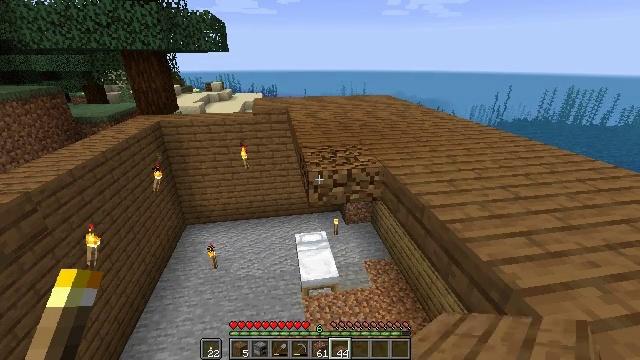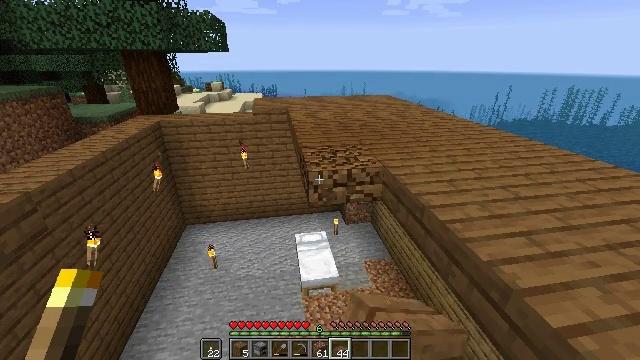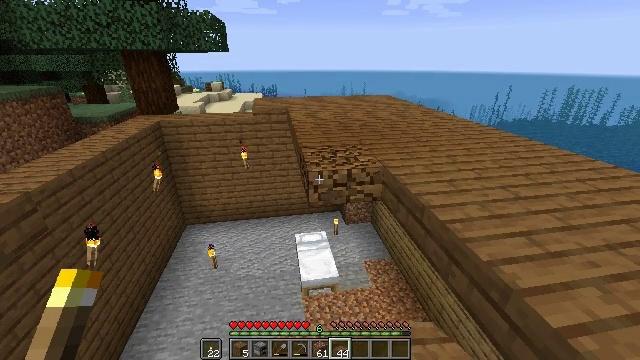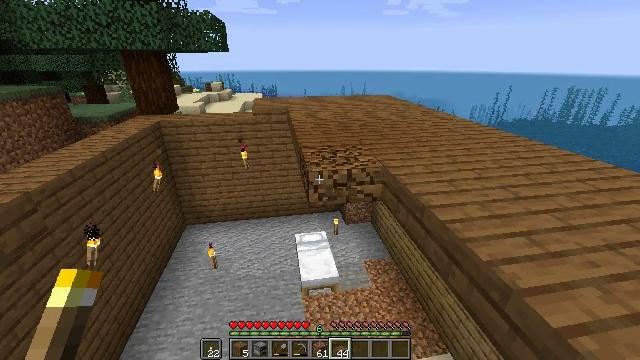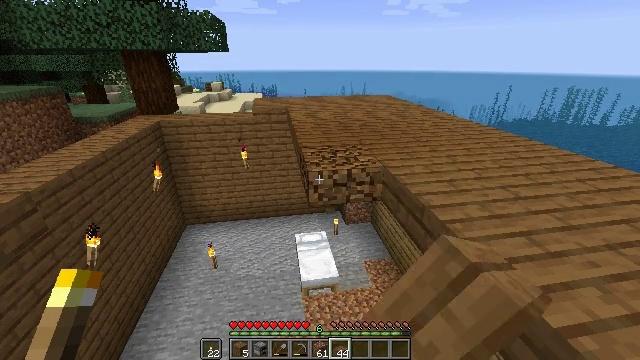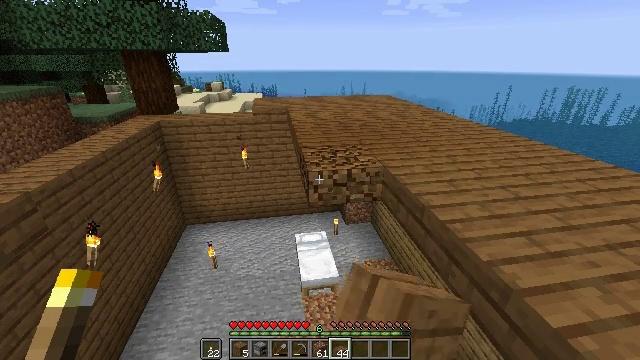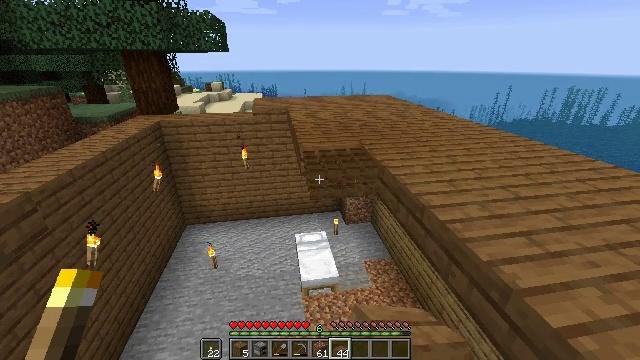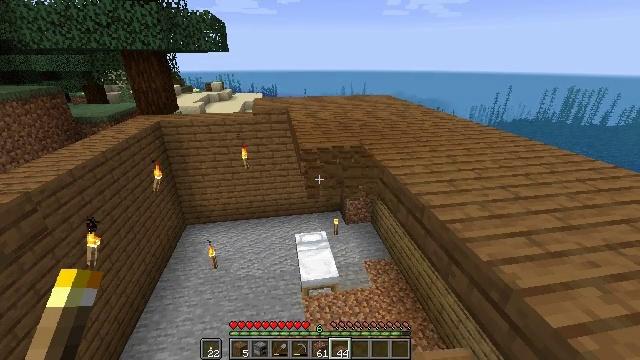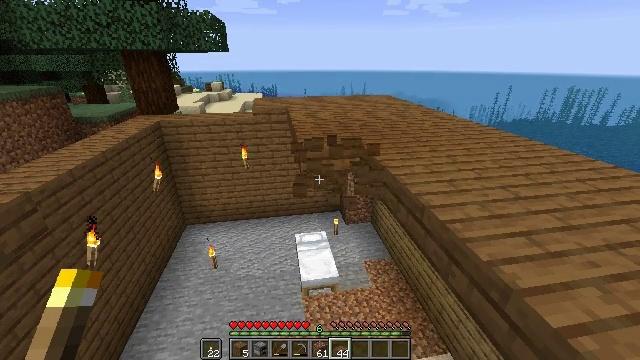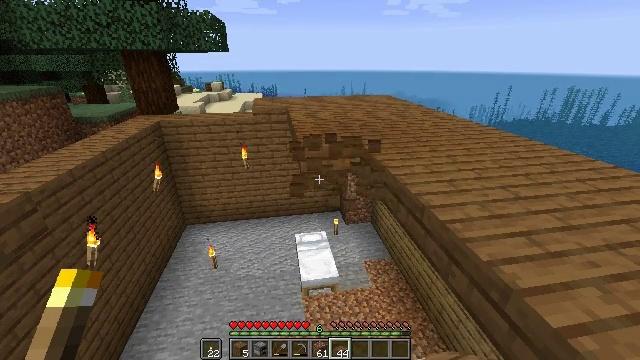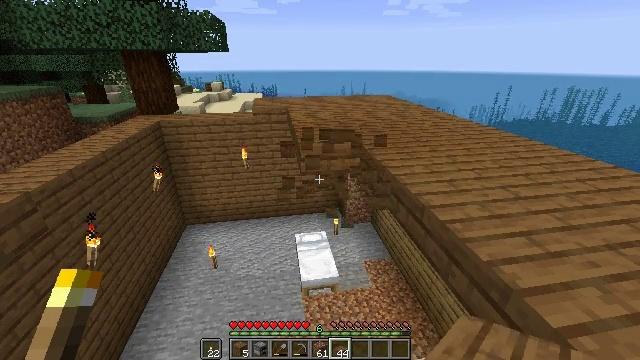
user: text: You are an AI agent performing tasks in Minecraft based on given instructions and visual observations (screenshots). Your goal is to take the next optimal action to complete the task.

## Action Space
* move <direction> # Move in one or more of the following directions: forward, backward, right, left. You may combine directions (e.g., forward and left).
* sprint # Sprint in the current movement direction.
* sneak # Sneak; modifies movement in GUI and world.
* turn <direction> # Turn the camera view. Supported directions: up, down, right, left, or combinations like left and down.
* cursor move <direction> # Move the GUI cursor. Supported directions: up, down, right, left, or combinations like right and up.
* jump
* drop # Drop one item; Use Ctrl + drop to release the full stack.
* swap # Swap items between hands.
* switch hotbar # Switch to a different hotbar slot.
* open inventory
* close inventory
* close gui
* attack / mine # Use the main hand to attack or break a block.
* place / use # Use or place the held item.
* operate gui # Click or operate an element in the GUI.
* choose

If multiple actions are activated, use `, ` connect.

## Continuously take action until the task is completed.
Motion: motion action
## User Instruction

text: Collect the spruce slab.
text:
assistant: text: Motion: sneak, attack / mine
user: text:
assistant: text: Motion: sneak, attack / mine
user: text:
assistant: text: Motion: sneak, attack / mine
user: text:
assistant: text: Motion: sneak, attack / mine
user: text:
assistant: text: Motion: sneak, attack / mine
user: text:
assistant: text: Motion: sneak, attack / mine
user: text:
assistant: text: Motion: sneak, attack / mine
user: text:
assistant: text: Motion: sneak, attack / mine
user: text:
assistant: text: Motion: sneak, attack / mine
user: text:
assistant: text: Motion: sneak, attack / mine
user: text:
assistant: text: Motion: sneak, attack / mine